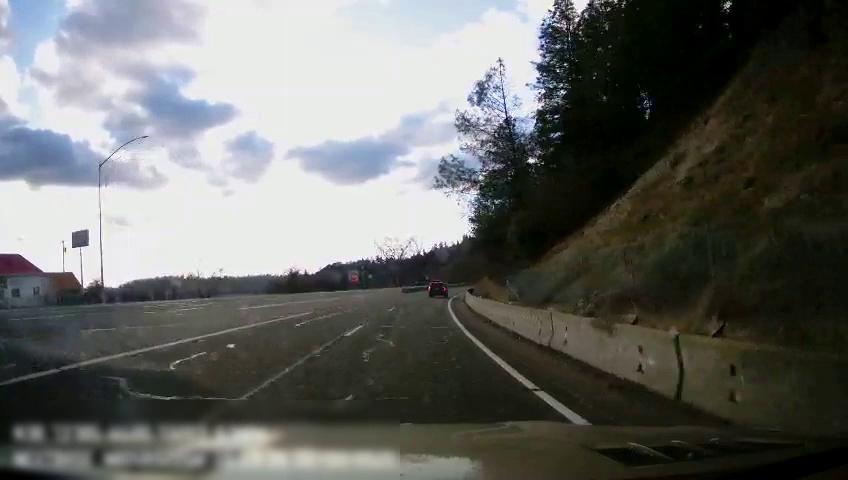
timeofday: Day
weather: Cloudy
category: Drivable Space
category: Vehicles | SUV
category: Lanes | Opposite Lane
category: Lanes | Alternate Lane
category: Lanes | Current Lane
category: Lanes | Alternate Lane
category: Lanes | Current Lane